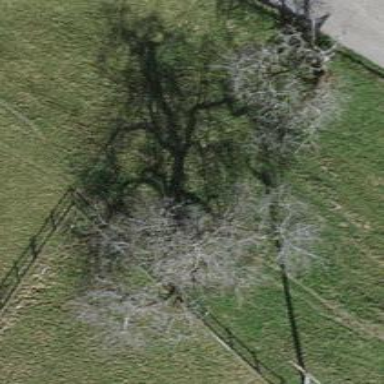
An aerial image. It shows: Beautiful tree in nature.